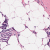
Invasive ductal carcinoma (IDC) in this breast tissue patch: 0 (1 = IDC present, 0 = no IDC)